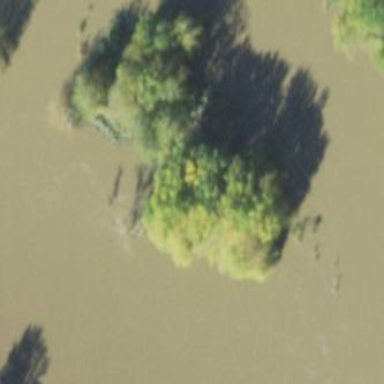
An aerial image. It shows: Islet covered in grass.